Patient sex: M
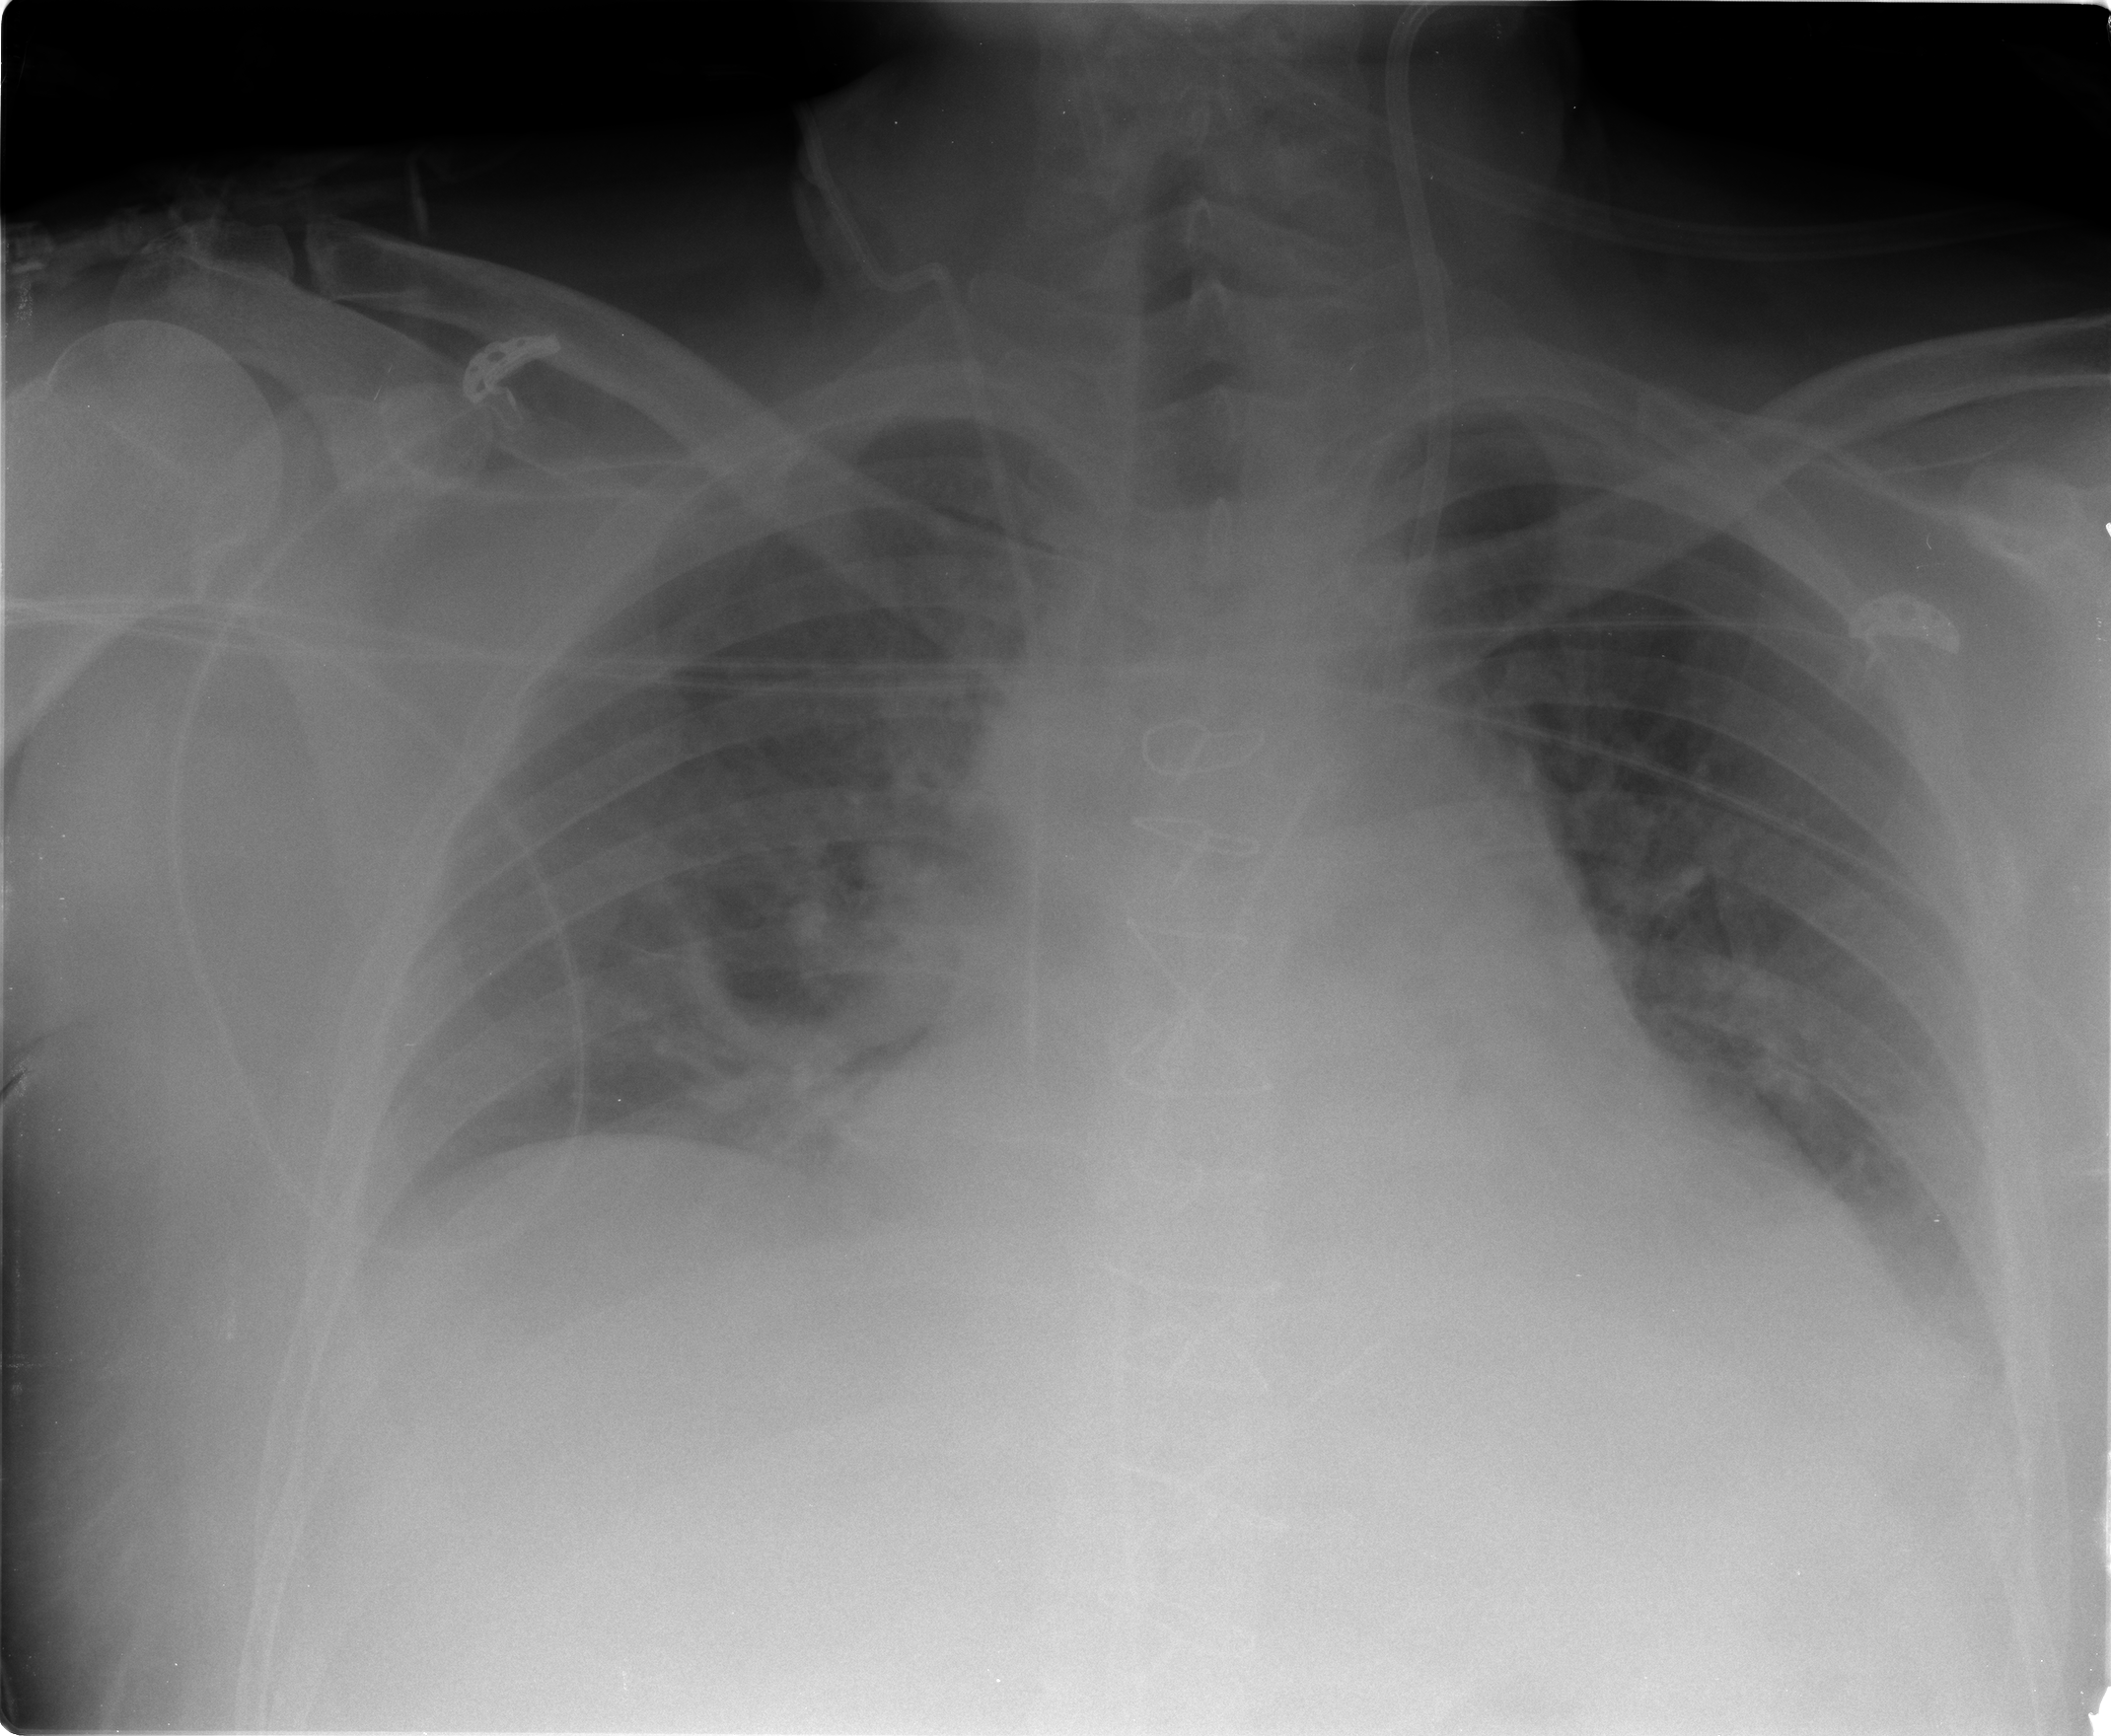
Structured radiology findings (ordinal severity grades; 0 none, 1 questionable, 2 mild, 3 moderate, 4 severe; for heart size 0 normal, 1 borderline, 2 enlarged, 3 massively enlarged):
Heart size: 1
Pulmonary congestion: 2
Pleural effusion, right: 2
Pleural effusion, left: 2
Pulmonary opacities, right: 2
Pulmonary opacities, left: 1
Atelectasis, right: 2
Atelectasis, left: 2